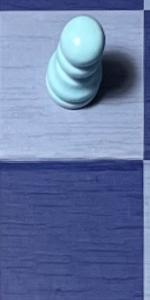
Label: Empty